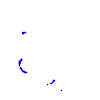
Particle: kaon